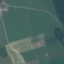
Land use / land cover: Pasture